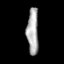
Tissue: prostate
Cell type: Fibroblasts
Senescence score: 0.8522
Nuclear area (px): 516
Mean DAPI intensity: 172.391